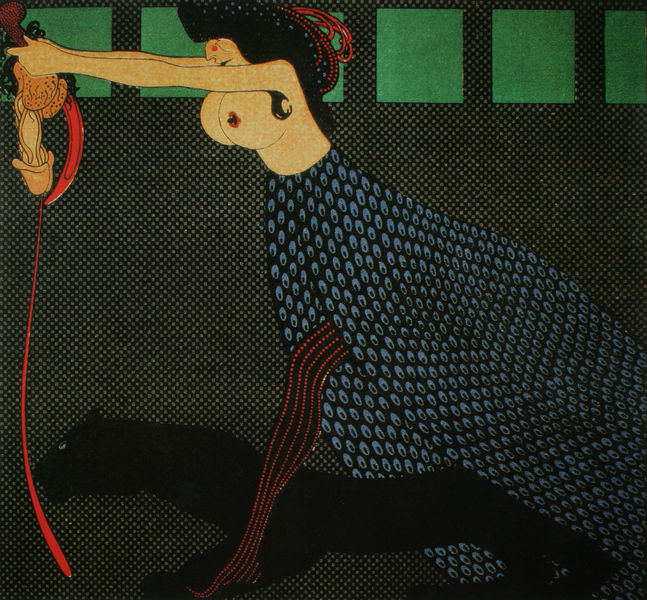
Titel: Salome
Künstler: Julius Klinger
Standort: München
Institution: Galerie Michael Pabst
Schlagwörter: blau, nackt, schatten, grün, brust, busen, frau, hut, schwarz, rot, muster, rock, augen, federn, halten, öl, brüste, grafik, penis, blut, jugenstil, moder, pfau, femme, raster, hexe, hoden, tiger, geün, panter, panther, phallus